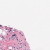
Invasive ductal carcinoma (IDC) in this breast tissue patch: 0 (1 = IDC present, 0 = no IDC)